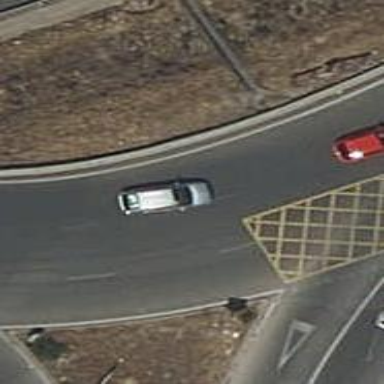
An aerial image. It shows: Roundabout on primary highway.